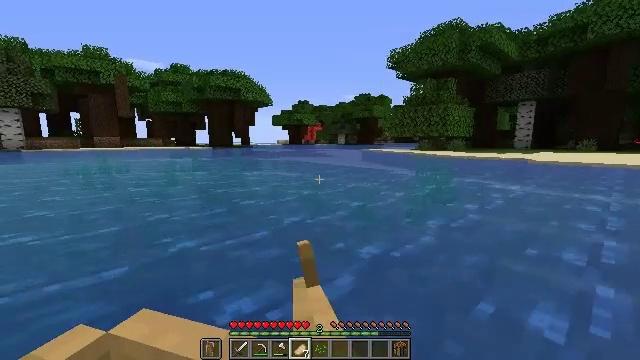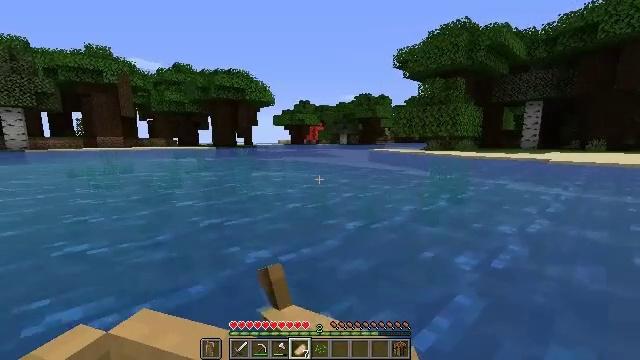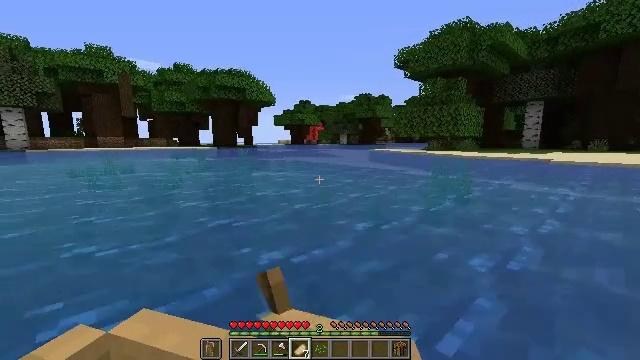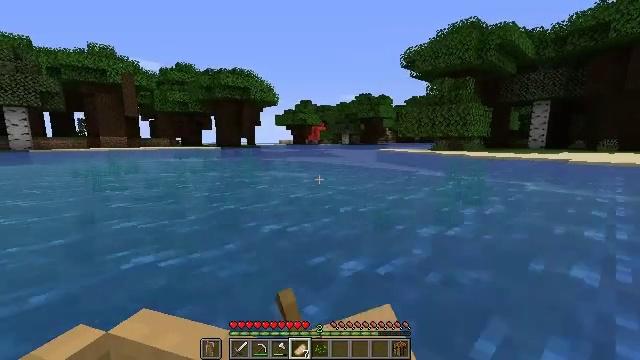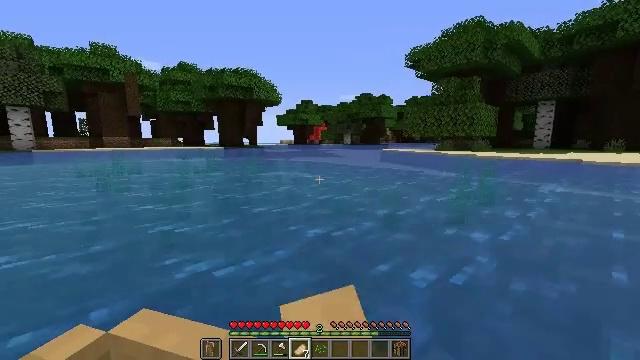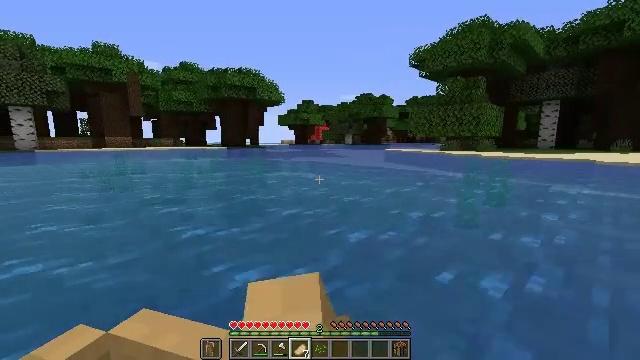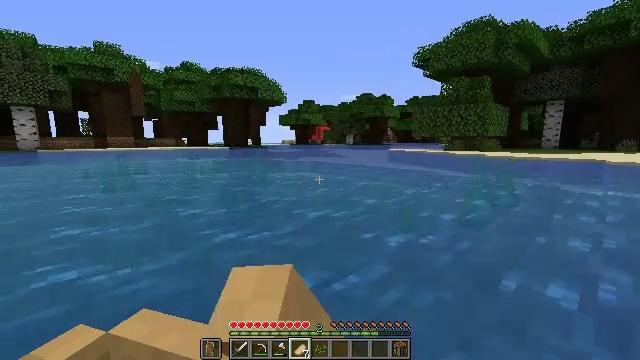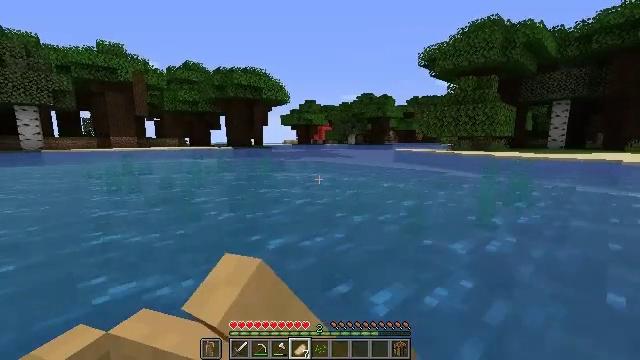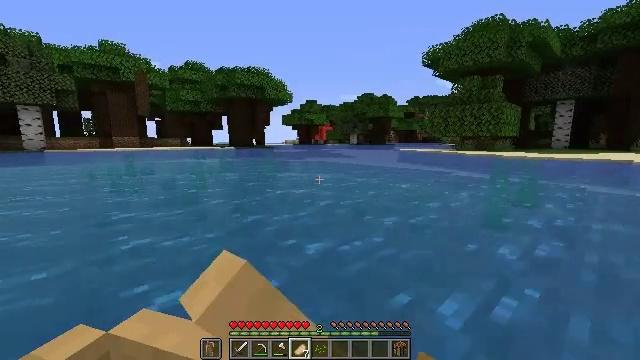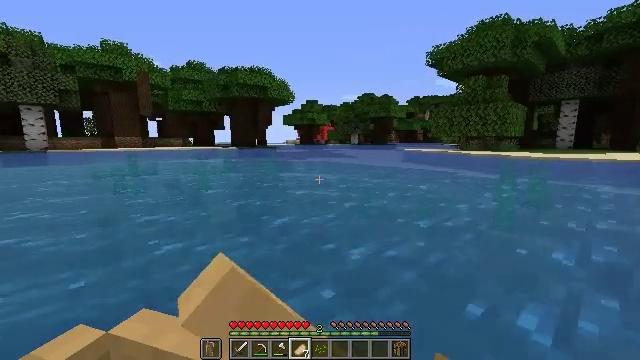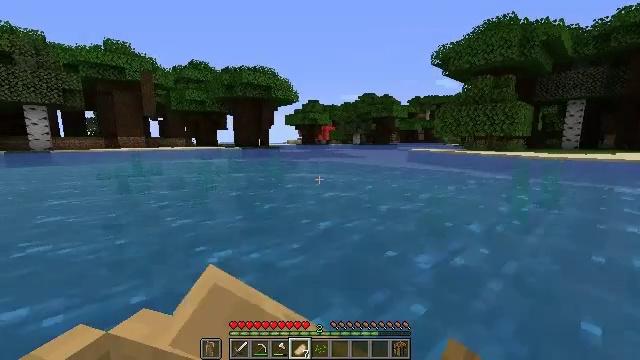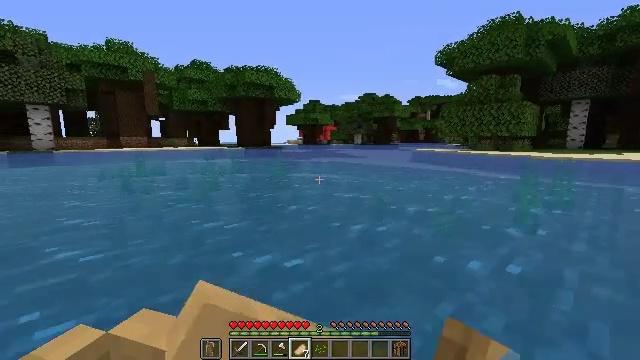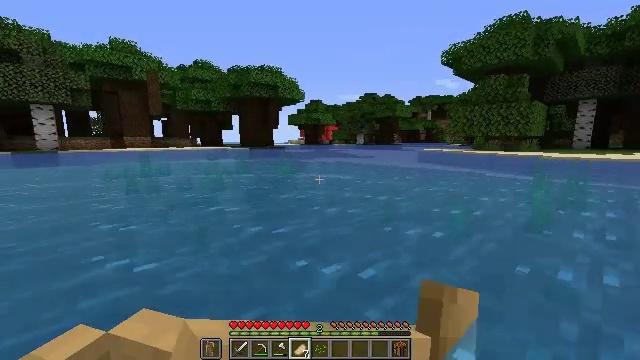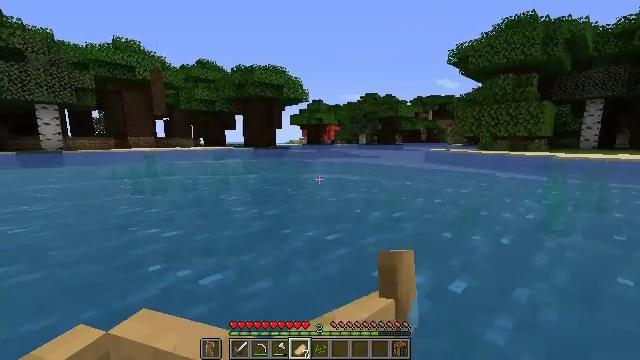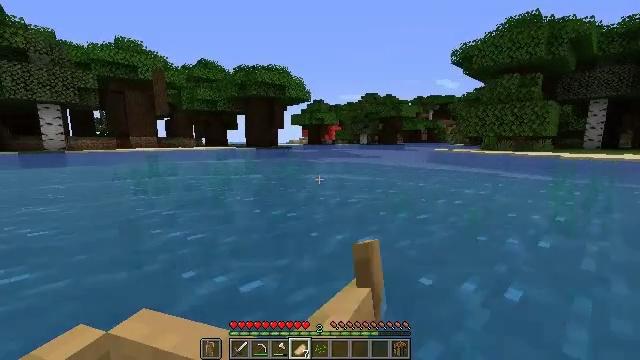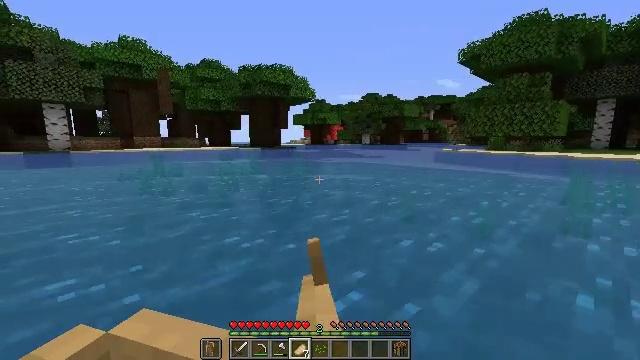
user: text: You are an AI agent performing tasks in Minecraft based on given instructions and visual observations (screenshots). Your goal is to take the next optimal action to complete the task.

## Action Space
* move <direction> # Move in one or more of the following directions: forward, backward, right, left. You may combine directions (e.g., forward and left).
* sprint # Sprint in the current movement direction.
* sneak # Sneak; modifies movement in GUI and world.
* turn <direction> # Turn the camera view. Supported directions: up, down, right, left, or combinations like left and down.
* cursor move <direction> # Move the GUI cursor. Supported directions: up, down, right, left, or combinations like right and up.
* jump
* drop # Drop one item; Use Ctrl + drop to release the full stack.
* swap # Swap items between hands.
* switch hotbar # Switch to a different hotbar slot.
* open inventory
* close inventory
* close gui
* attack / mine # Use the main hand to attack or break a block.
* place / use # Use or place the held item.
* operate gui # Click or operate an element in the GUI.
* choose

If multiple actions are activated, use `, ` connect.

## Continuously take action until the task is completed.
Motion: motion action
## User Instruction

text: Break the bookshelf for books.
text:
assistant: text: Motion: move forward
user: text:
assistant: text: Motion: move forward
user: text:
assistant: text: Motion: move forward
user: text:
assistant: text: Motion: move forward
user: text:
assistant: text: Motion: move forward
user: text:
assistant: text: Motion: move forward
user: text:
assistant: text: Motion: move forward
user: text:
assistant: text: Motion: move forward
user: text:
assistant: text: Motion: move forward
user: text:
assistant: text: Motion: move forward
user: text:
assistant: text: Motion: move forward
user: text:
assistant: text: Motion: move forward
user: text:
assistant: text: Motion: move forward
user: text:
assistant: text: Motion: move forward
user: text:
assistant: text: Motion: move forward
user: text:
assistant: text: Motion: move forward
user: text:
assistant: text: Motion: move forward
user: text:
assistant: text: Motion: move forward
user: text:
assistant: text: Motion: move forward
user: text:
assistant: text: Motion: move forward
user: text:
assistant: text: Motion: move forward
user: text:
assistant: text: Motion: move forward, turn left
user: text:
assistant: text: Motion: move forward, turn left and up
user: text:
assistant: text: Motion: move forward, turn left
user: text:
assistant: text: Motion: move forward, turn left
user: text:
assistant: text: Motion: move forward
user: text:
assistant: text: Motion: move forward
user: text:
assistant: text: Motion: move forward
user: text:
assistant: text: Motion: move forward
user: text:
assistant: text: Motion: move forward